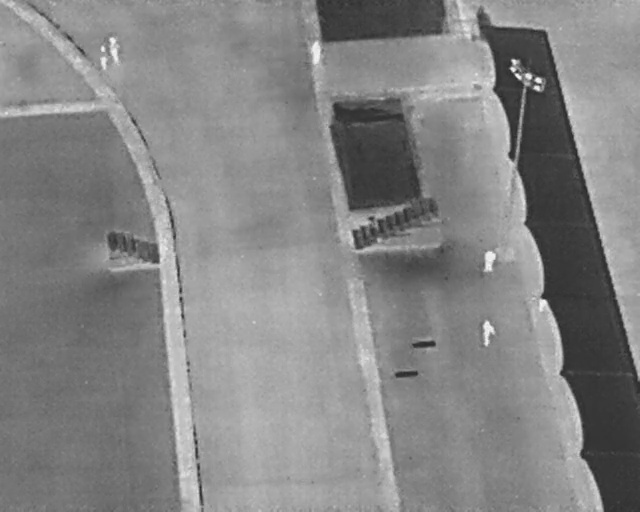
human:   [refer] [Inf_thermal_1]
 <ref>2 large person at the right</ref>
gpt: <box>[[74, 49, 78, 52, 2], [73, 62, 78, 66, 2]]</box>

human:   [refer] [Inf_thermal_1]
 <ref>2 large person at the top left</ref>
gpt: <box>[[15, 8, 20, 10, 169], [14, 9, 18, 12, 172]]</box>